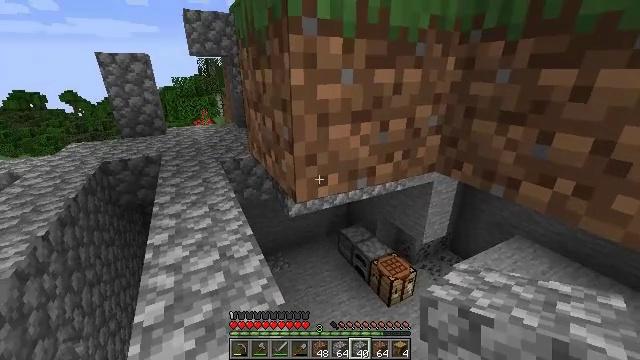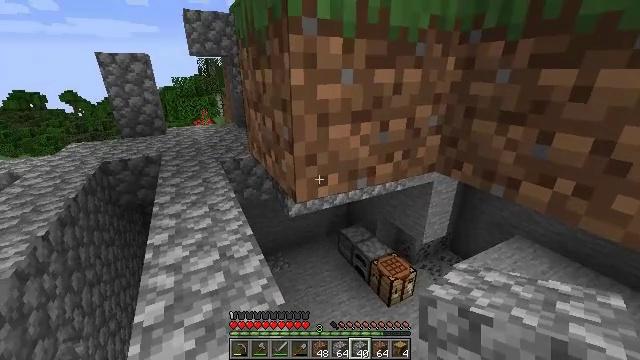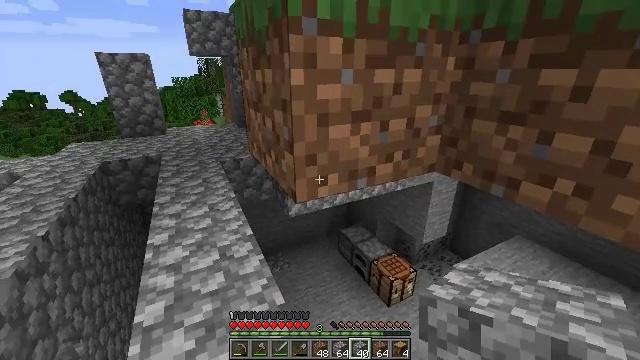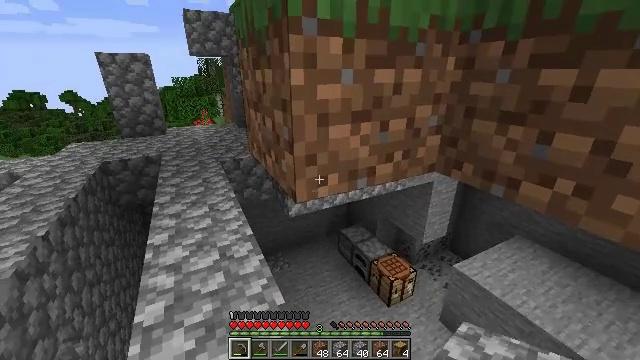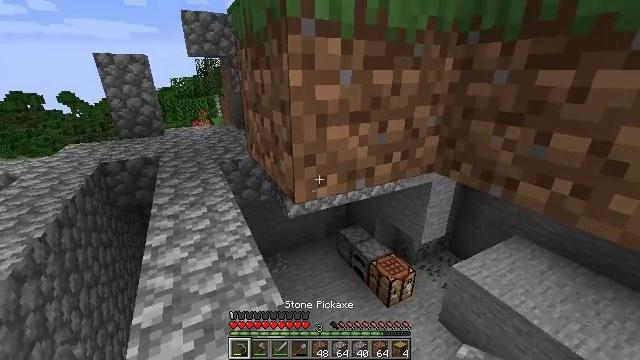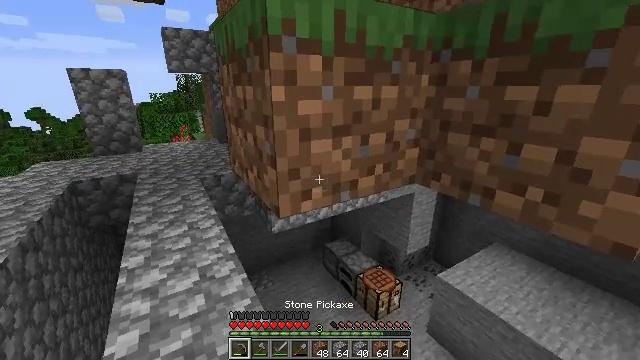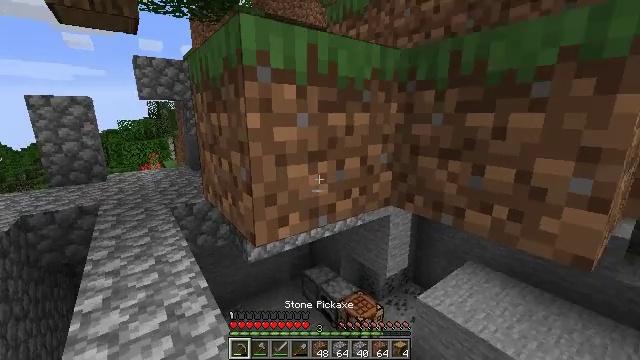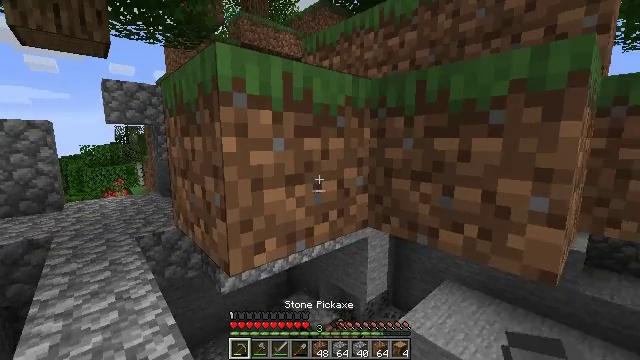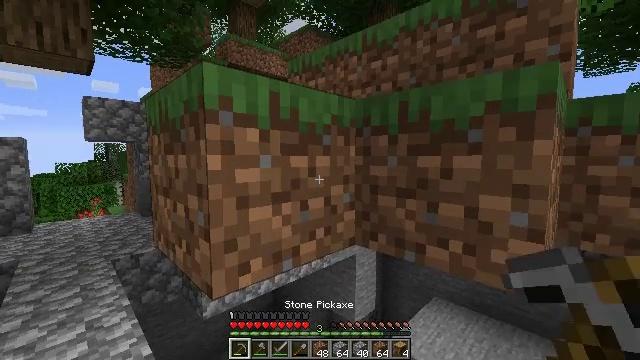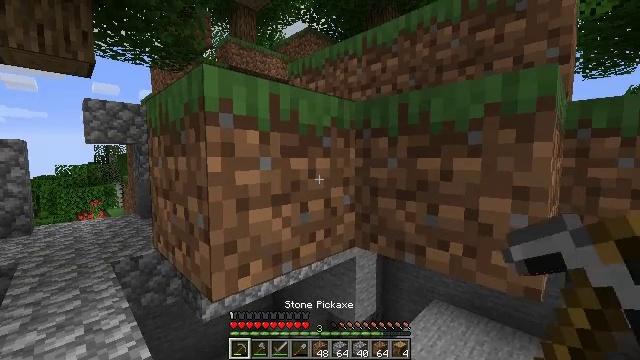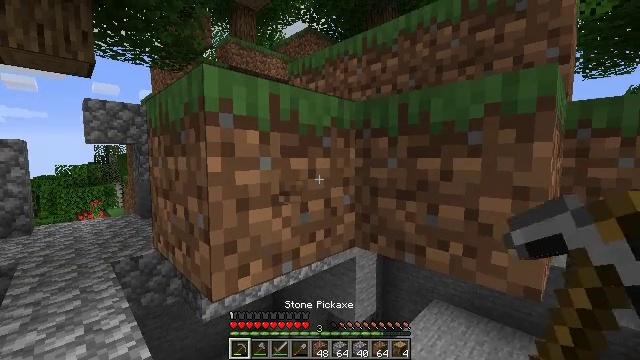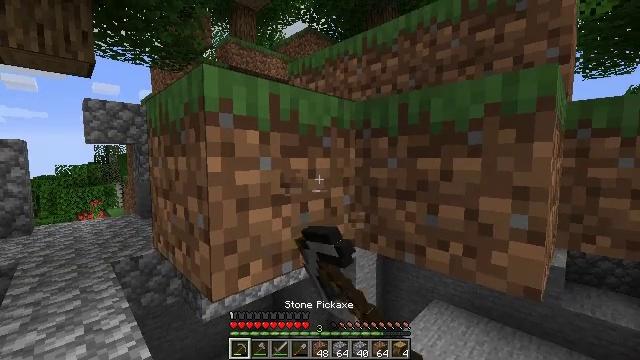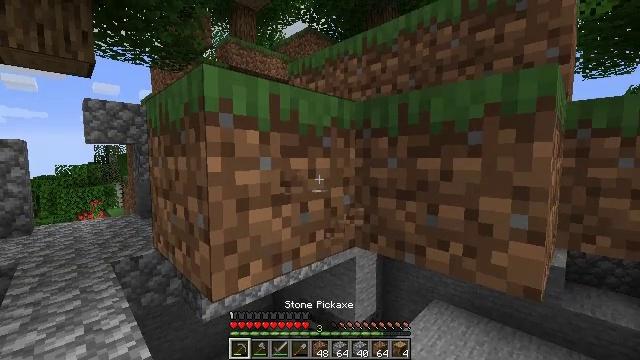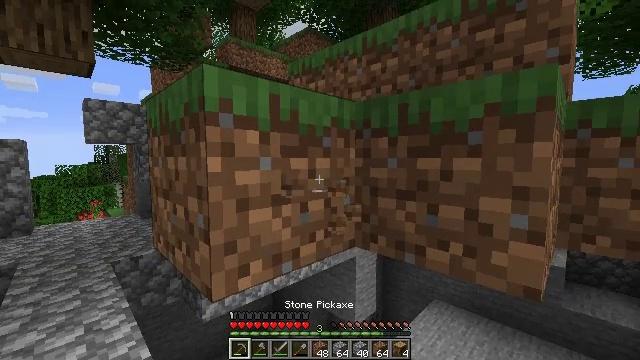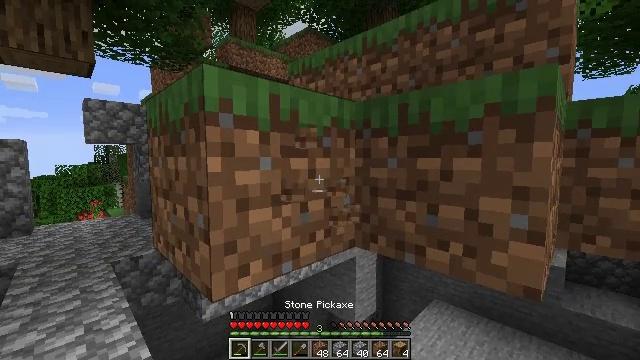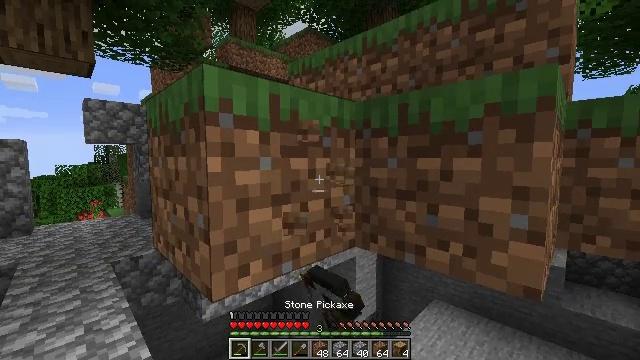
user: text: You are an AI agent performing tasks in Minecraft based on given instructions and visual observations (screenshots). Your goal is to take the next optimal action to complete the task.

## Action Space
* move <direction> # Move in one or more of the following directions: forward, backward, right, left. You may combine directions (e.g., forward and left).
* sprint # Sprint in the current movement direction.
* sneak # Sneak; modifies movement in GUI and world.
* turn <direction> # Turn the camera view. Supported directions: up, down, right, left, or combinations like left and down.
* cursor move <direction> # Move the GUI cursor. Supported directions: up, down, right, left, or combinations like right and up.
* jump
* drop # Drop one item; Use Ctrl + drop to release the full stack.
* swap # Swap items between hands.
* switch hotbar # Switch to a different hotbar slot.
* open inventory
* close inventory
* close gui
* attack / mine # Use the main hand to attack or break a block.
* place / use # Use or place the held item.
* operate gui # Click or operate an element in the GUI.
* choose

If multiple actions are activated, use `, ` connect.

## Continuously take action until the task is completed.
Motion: motion action
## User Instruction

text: Collect the grass block using a shovel.
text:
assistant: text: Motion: no_op
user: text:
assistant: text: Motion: no_op
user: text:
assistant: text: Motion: switch to hotbar 1
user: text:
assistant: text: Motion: switch to hotbar 1
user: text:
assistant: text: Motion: turn right and up
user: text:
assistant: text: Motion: turn right and up
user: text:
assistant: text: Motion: turn right and up
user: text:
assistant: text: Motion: turn right and up
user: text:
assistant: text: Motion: no_op
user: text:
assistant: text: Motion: attack / mine
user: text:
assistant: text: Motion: attack / mine
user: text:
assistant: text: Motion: attack / mine
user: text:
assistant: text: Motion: attack / mine
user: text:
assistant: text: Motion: attack / mine
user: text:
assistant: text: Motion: attack / mine
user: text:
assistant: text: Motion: attack / mine
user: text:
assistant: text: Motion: attack / mine
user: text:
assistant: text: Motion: attack / mine
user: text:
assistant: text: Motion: attack / mine
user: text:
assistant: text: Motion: attack / mine
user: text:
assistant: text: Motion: attack / mine
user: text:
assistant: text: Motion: attack / mine
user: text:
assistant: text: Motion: no_op
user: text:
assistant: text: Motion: no_op
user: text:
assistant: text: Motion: no_op
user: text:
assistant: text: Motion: no_op
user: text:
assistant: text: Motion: no_op
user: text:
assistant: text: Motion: no_op
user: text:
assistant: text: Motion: no_op
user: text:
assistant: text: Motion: no_op